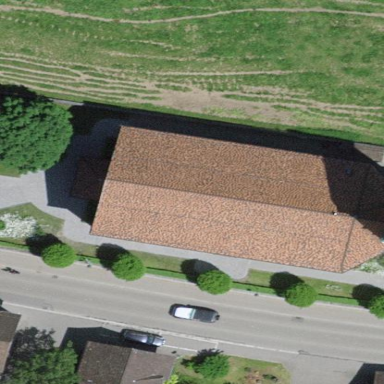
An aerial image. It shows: Church which is place of worship.